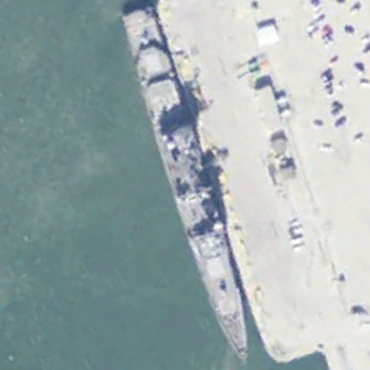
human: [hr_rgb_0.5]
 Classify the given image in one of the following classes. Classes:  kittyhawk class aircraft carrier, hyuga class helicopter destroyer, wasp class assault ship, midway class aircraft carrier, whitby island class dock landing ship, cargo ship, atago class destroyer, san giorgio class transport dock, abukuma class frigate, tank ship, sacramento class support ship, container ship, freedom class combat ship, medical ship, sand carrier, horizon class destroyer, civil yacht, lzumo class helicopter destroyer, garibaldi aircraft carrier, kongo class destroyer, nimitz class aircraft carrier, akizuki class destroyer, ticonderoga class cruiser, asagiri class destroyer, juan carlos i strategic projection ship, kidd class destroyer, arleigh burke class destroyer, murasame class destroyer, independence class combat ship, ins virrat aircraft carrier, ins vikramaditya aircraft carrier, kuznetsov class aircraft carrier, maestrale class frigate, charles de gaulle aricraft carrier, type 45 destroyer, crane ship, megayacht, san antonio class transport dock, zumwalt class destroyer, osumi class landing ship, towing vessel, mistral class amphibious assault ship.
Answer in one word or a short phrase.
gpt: Ticonderoga class cruiser